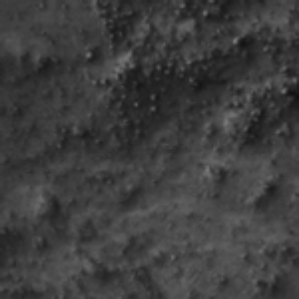
Label: frost